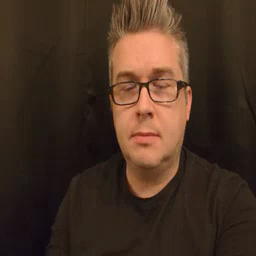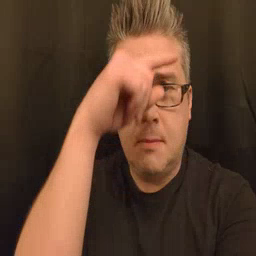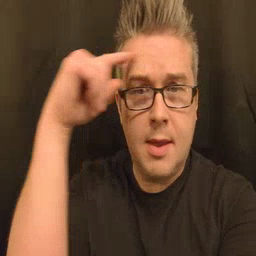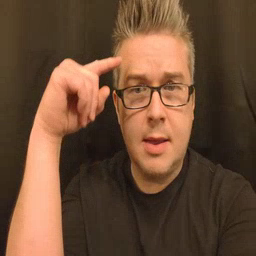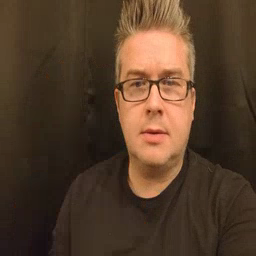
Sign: black